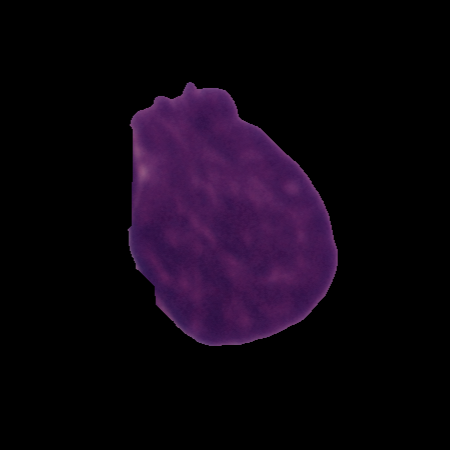
Label: cancer